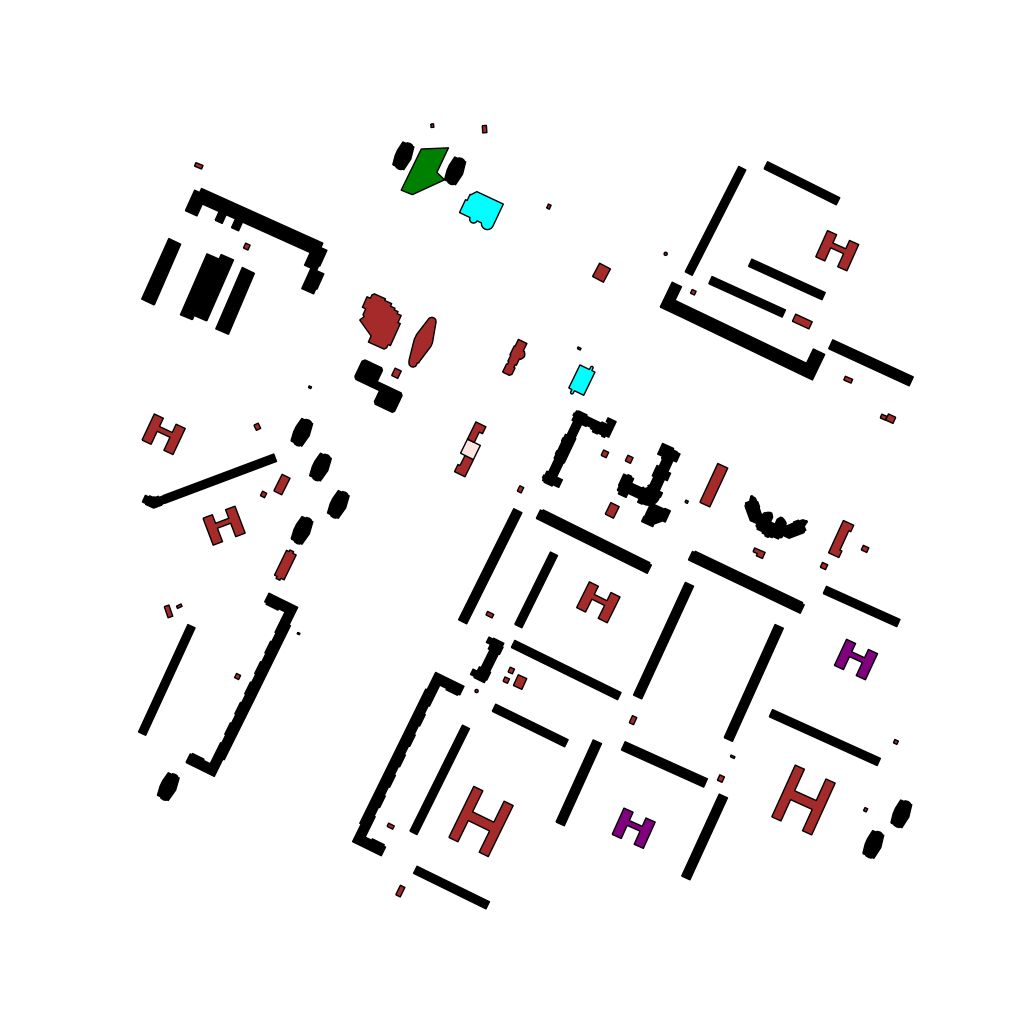
Tags: overhead vector_map, business, industrial, recreation, residential, modern, soviet, high_rise, individual_rise, low_rise, medium_rise, density_4, Building, Facility, Gas, Kinder, Mall, Park, 1.0 km²